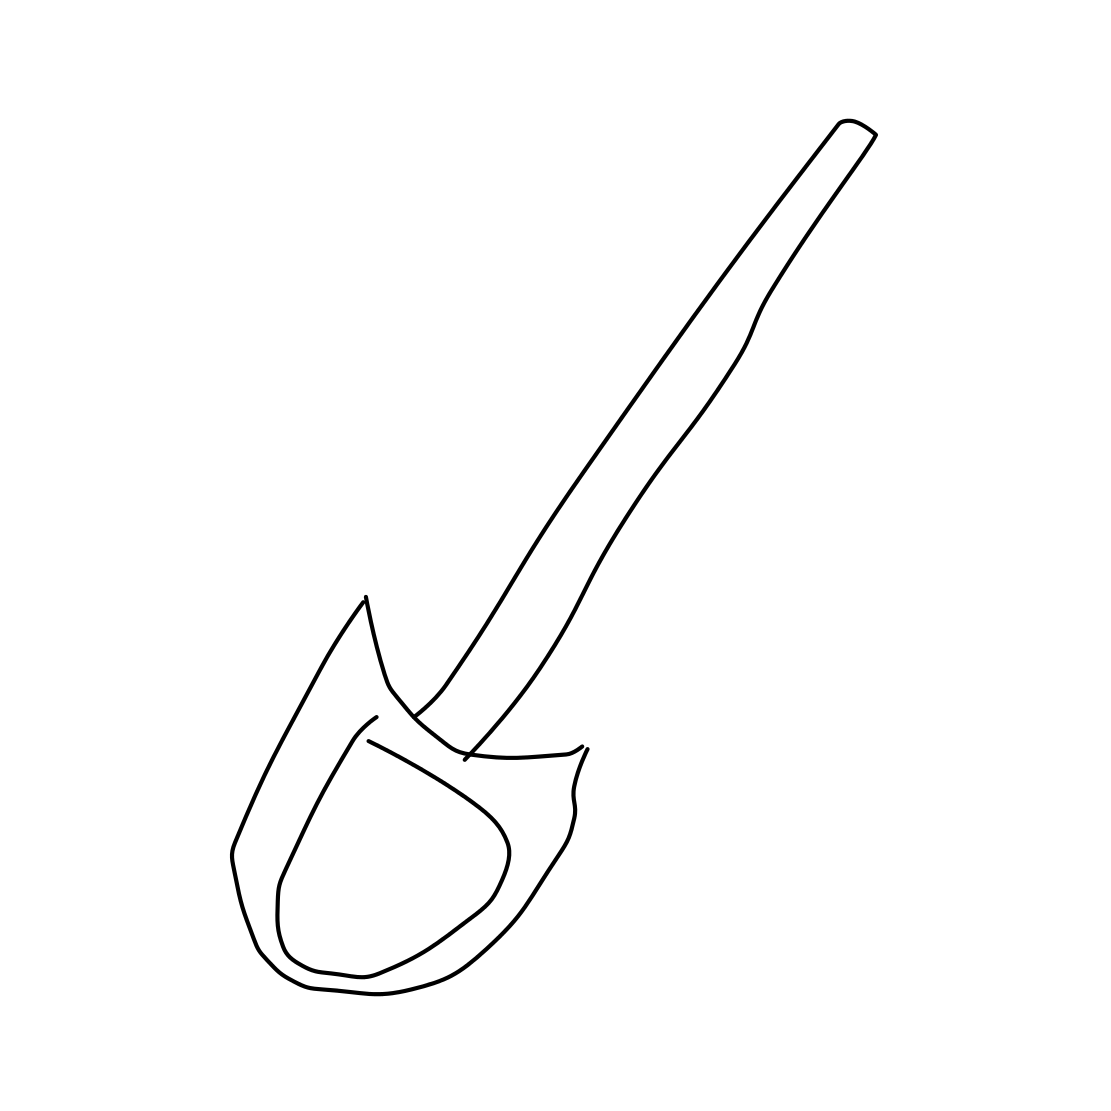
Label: shovel